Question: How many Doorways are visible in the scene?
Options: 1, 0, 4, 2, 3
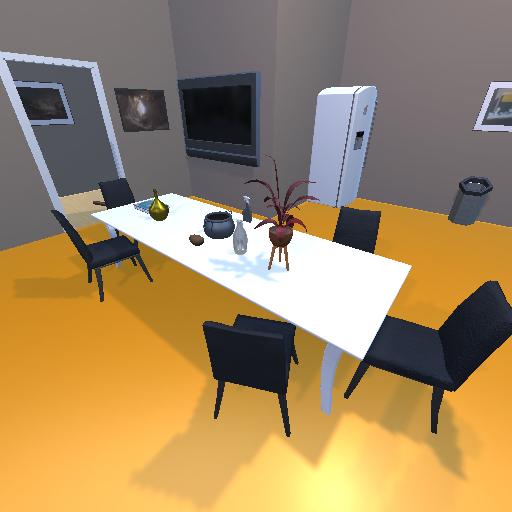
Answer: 1